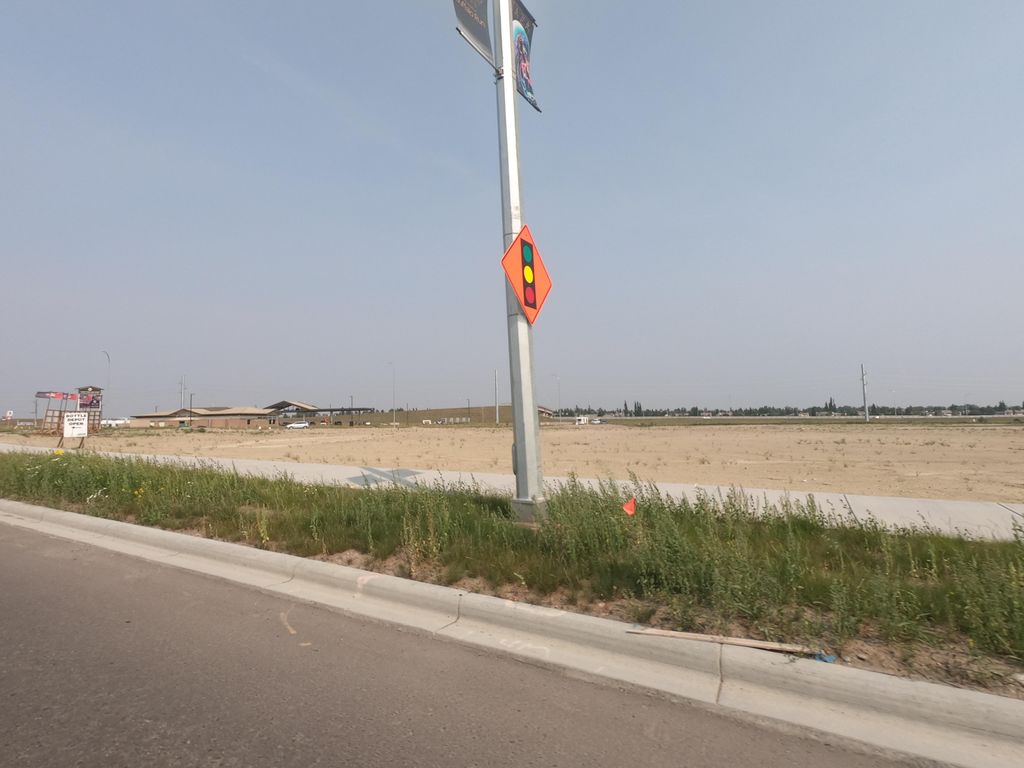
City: calgary